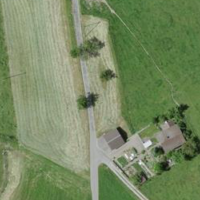
EUNIS habitat code: 52
Species observed at this site:
Agrimonia eupatoria